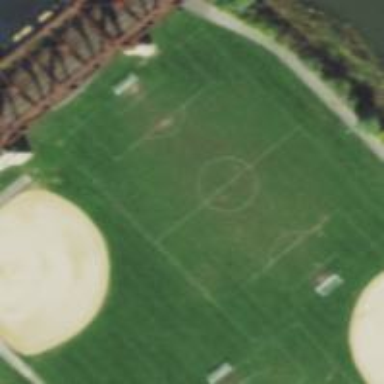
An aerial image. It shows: Soccer pitch for leisureland activities.